Field crop: maize
Growth stage: 2
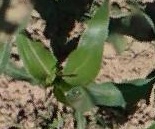
Species: maize